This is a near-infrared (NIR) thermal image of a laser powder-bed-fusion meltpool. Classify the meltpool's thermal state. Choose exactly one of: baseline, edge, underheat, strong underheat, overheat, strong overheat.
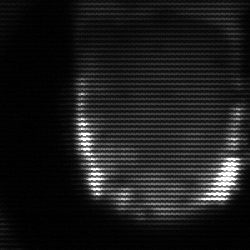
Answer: baseline